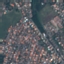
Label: Residential